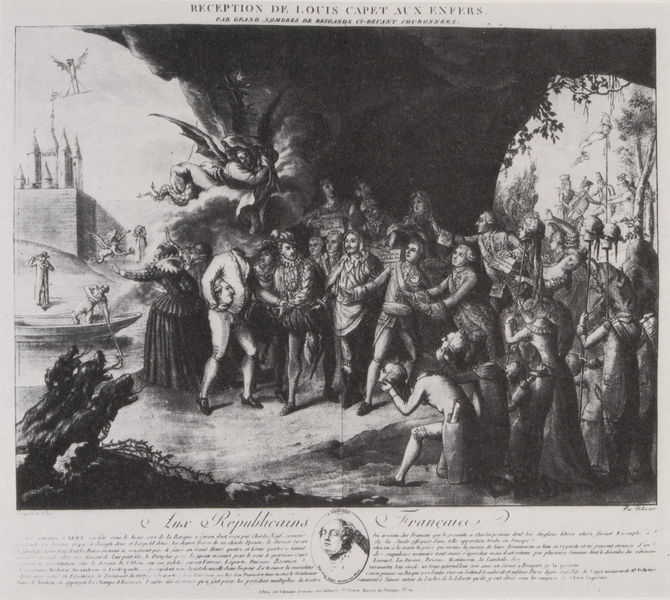
Titel: Ludwig XVI. wird in der Hölle empfangen
Standort: Paris
Institution: Musée Carnavalet
Schlagwörter: baum, dunkel, felsen, flügel, kopf, mann, schatten, wasser, weiß, bäume, fluss, frauen, landschaft, menschen, sitzen, ufer, frankreich, frau, grau, hell, hintergrund, kleid, köpfe, licht, männer, schwarz, zeichnung, hund, hunde, schloss, menge, versammlung, arm, barock, geköpft, hinrichtung, kleidung, kragen, köpfen, stein, tod, bild, bildnis, porträt, bach, stamm, gewässer, boden, adel, pflanzen, tanzen, höhle, boot, fliegen, kahn, oval, pferde, turm, engel, adelige, perücke, schiff, schrift, papier, bogen, fahne, fischer, hosen, mauer, grafik, graphik, schlucht, figuren, französisch, frakreich, franzosen, könig, karikatur, ruderer, inschrift, maske, burg, medaillon, türme, flammen, festung, lichtung, druck, druckgrafik, schwarz weiß, radierung, stich, titel, revolution, text, uniformen, strafe, stöcke, tote, fliegend, gespenst, beschriftung, überschrift, treffen, dämon, frantösisch, totenkopf, stäbe, hölle, teufel, empfang, geistliche, adlige, fähre, stange, reigen, perücken, totenschädel, jenseits, ungeheuer, französische revolution, zeichner, drachen, kopflos, stecken, drache, ludwig, republik, inferno, monster, hades, höllenhund, unterwelt, armbeuge, staken, louis, illstration, flieger, ohne kopf, saint denis, gesandschaft, styx, häupter, handschlag, köpfung, zerberus, republikaner, stecher, ann, geköpfter, geköpfte, handkopf, kopfarm, republilaner, aphik, capet, totenschädle, zeitungsblatt, spanische hoftracht, gespennst, bodest, schreckensherrschaft, kopflose, tuchrevolution